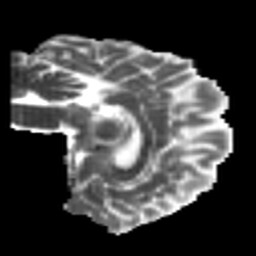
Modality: MD
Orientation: sagittal
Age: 24
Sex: female
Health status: healthy
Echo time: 0.074 s